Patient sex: F
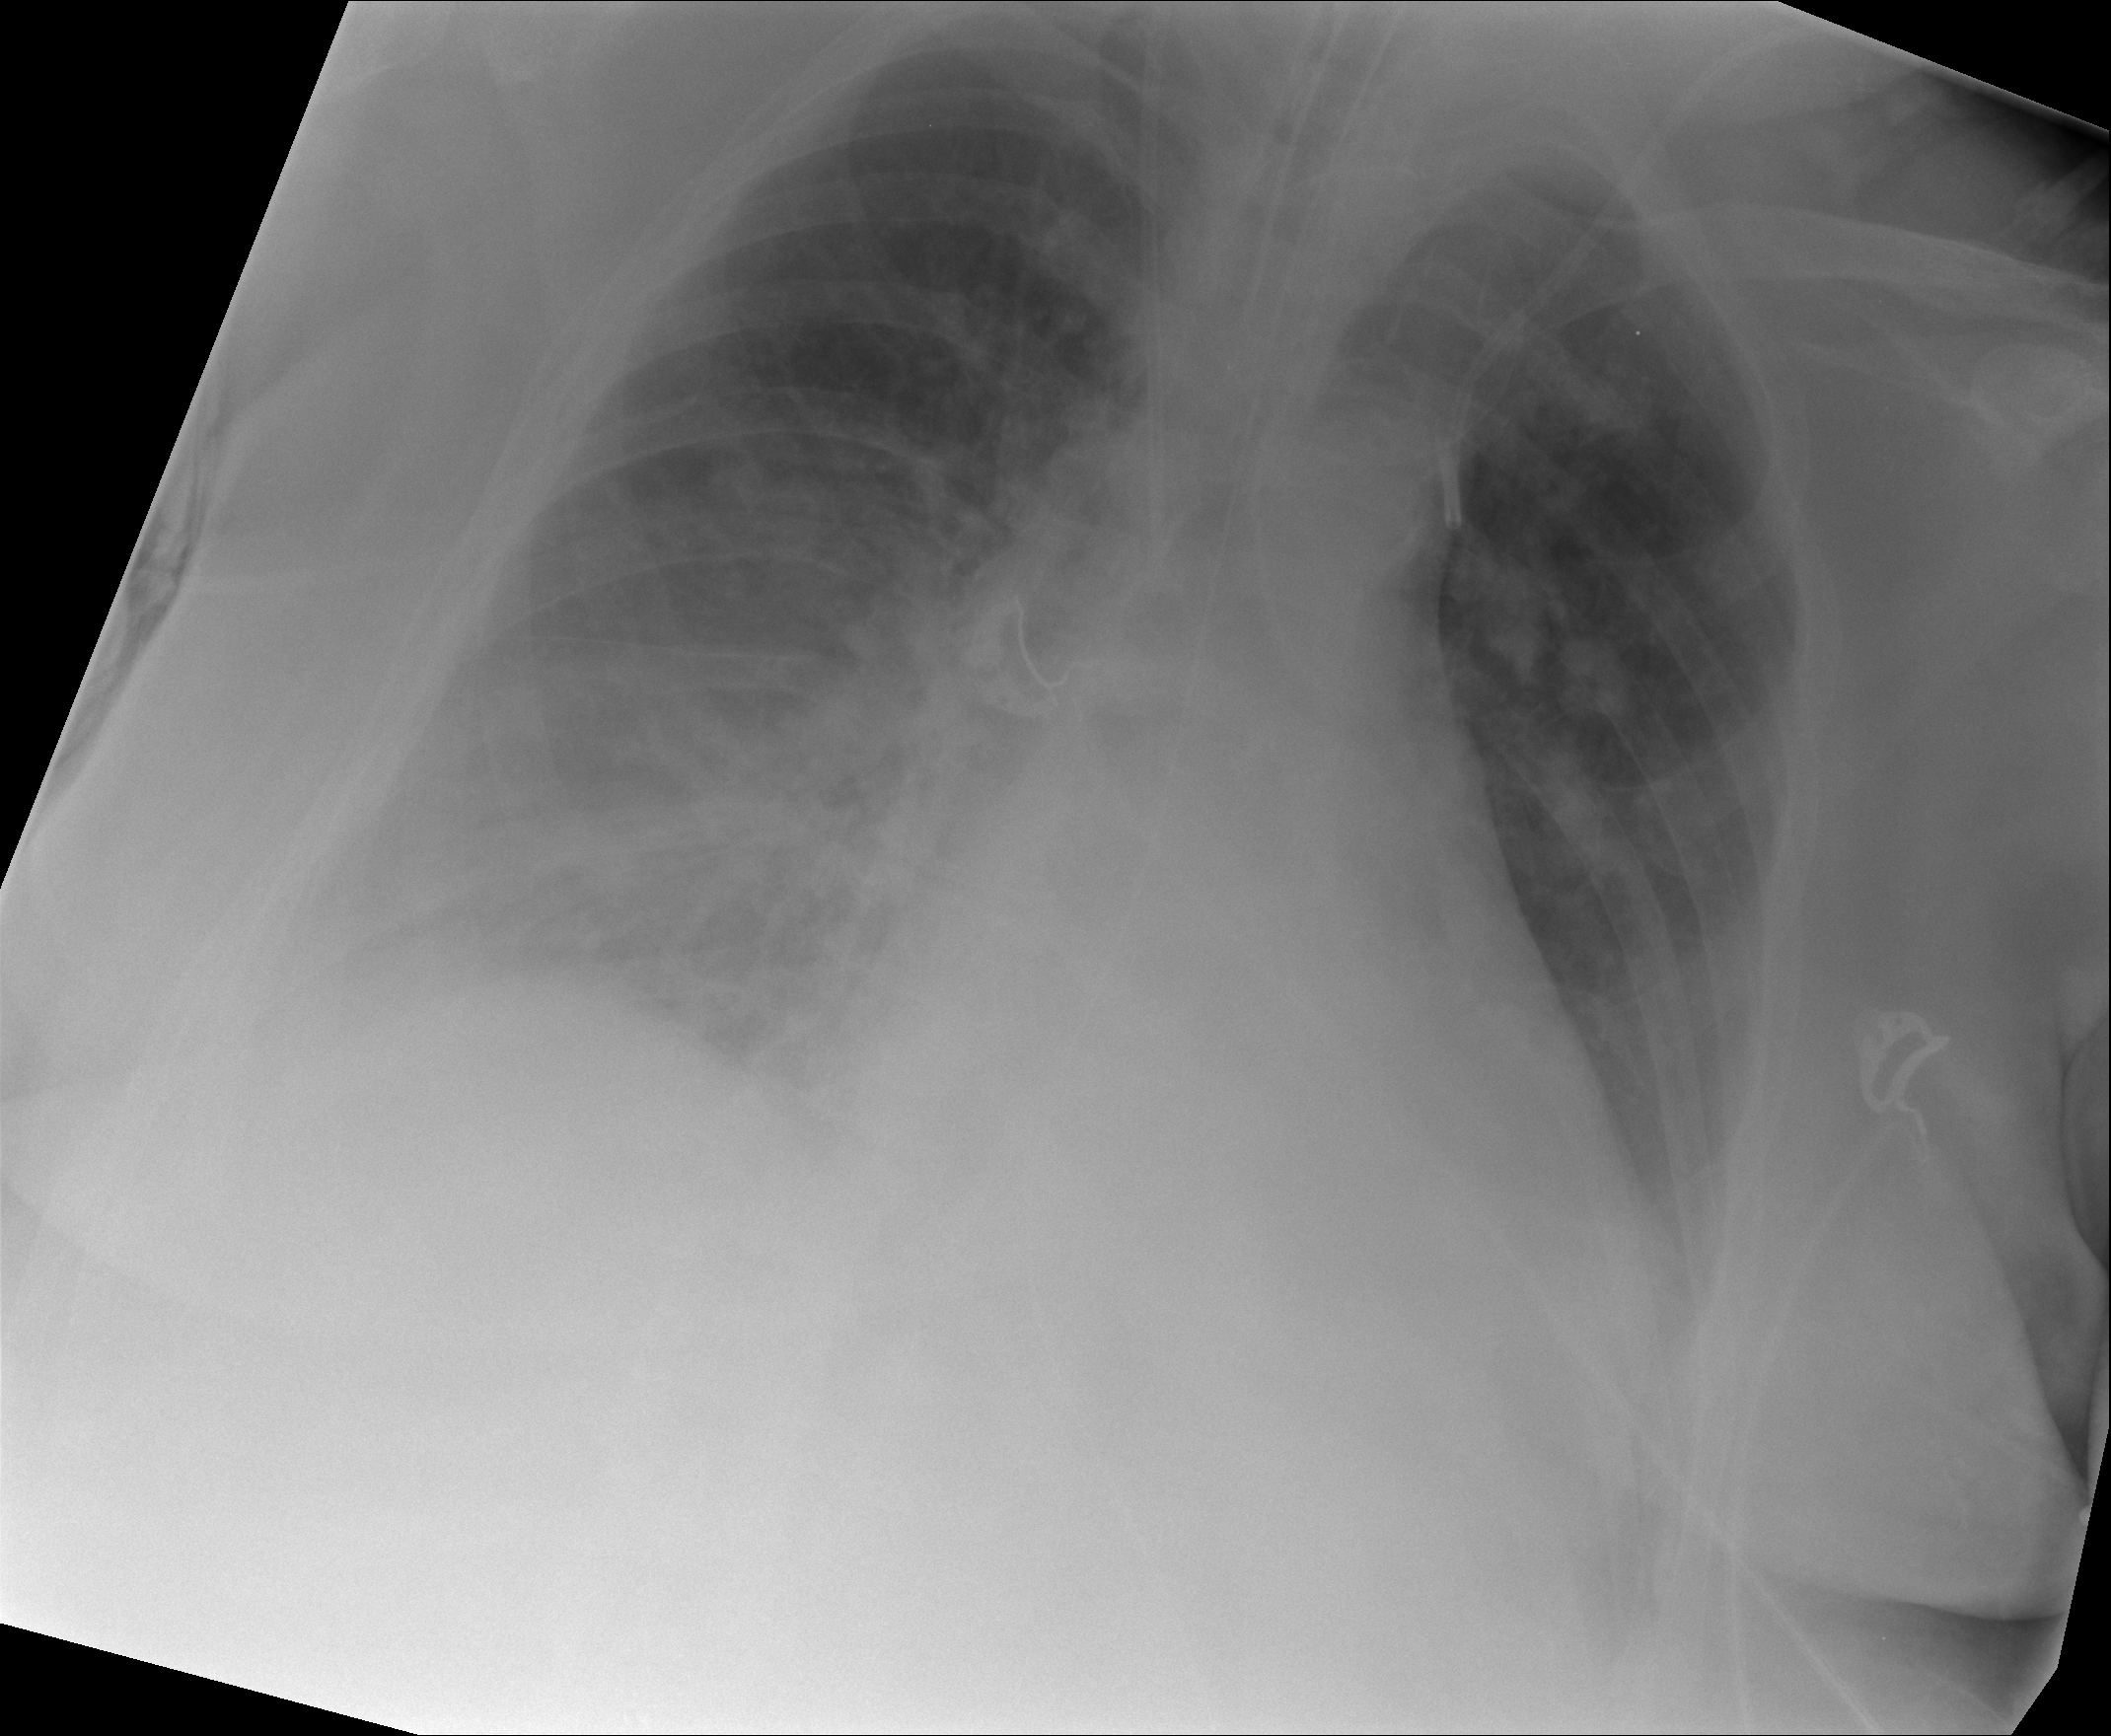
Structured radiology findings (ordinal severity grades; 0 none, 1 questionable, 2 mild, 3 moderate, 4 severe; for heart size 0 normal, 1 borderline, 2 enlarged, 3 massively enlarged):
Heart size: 2
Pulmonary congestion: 0
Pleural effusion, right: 2
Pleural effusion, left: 2
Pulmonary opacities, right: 2
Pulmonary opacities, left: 0
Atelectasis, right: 0
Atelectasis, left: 2